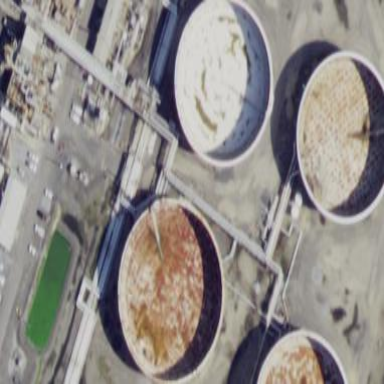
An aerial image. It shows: Storage tank which is man-made.